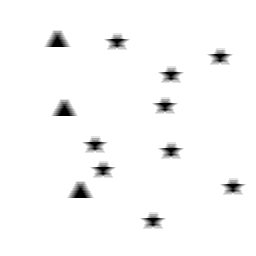
Squares: 0
Triangles: 3
Stars: 9
Total shapes: 12